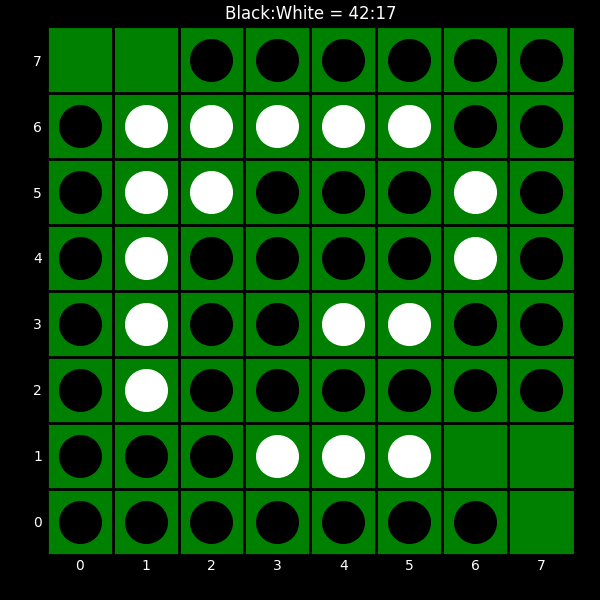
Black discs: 42
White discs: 17